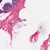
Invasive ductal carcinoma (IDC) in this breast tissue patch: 0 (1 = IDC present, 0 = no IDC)